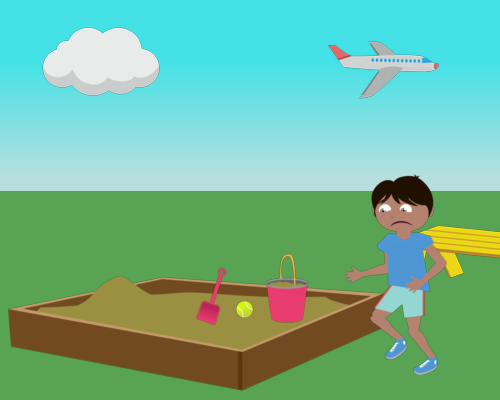
left top sky corner big cloud on the right a plane facing right under it a big sandbox on the left small picnic yellow bench on the right side from right to left  big bucket tennis ball shovel  covering the yellow bench and the sandbox big size boy running facing left sad